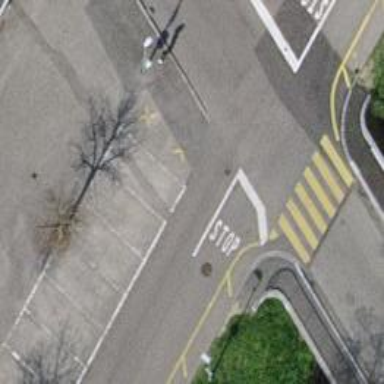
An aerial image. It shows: Asphalt sidewalk along the footway.